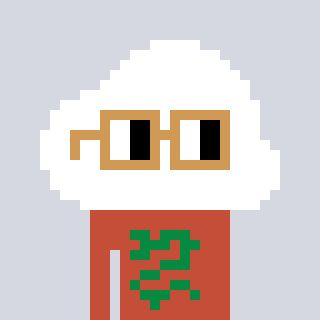
a pixel art character with square brown glasses, a cloud-shaped head and a rust-colored body on a cool background